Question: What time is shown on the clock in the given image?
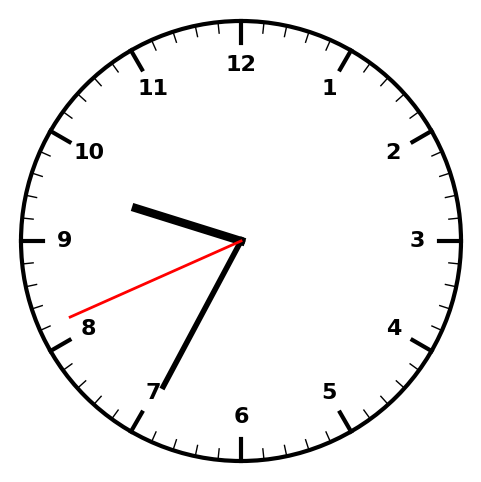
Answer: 09:34:41